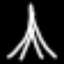
Label: The Eiffel Tower